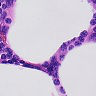
Metastatic tissue present: no